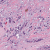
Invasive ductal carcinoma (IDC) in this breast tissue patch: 1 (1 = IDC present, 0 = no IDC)